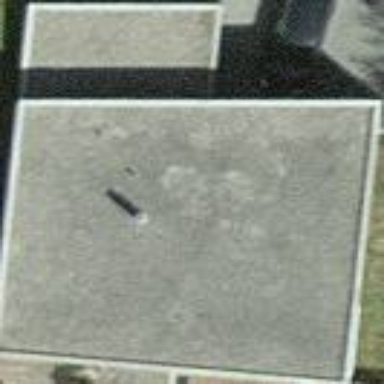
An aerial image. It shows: Residential building.